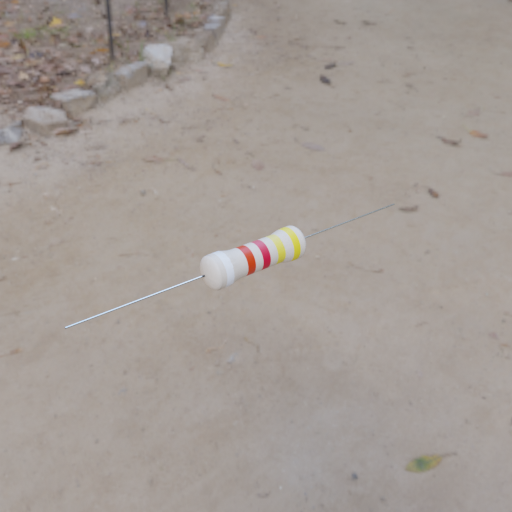
Resistor colour bands (in order): white, red, red, yellow, yellow